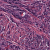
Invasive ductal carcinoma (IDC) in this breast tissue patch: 1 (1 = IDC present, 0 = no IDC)